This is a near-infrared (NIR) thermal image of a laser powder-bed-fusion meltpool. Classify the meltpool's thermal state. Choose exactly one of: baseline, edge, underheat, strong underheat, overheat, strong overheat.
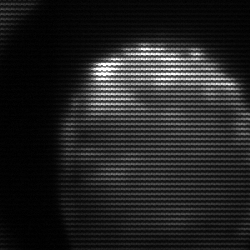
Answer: edge